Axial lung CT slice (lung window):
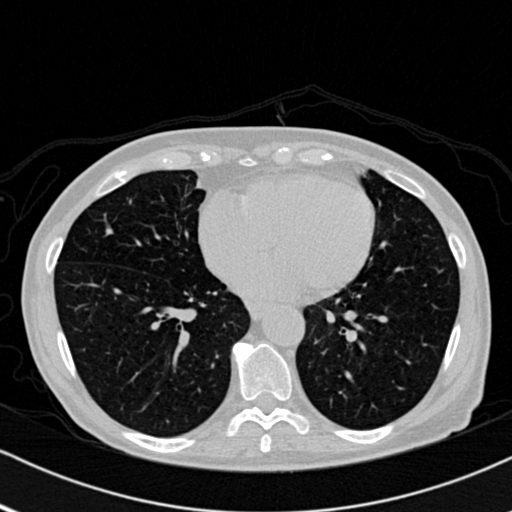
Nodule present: no